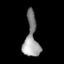
Tissue: lung
Cell type: Epithelial cells
Senescence score: 0.1454
Nuclear area (px): 560
Mean DAPI intensity: 147.614